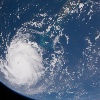
Label: cloud